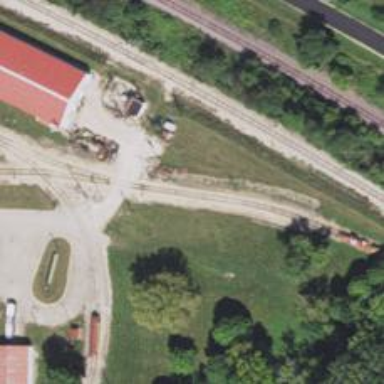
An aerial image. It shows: Preserved rail yard with electrified contact lines.